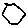
Label: hexagon